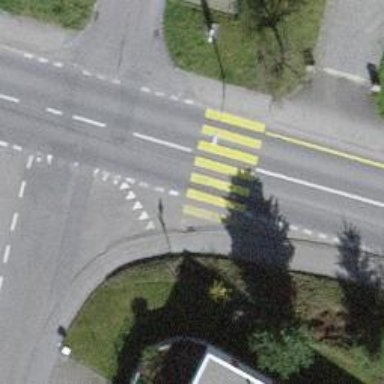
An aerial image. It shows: Uncontrolled zebra crossing with zebra markings.